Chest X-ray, AP view. Patient: 50 years old, sex M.
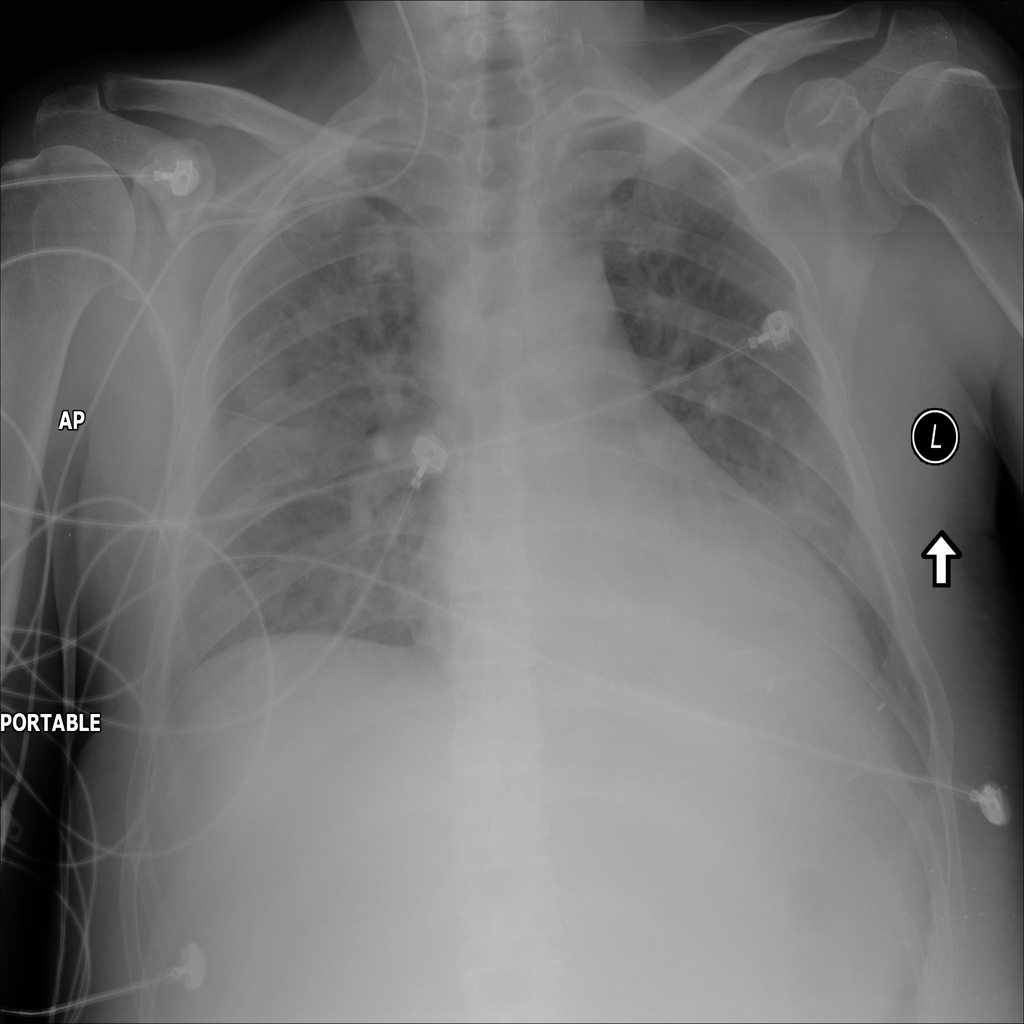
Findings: No Finding